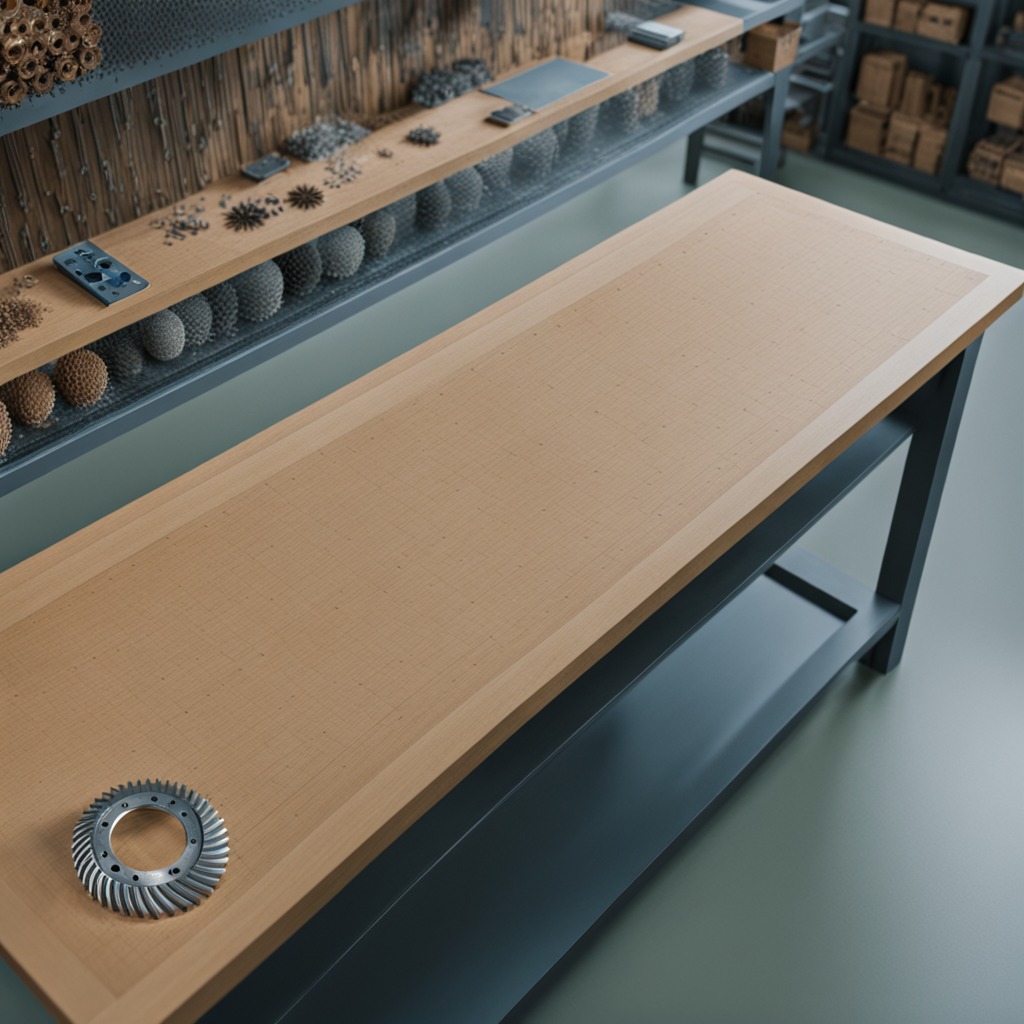
A steel gear with teeth is lying on a workbench inside a coastal fishing gear workshop.